Aerial crown-view tile of a tropical tree (Barro Colorado Island, Panama), acquired 20240716:
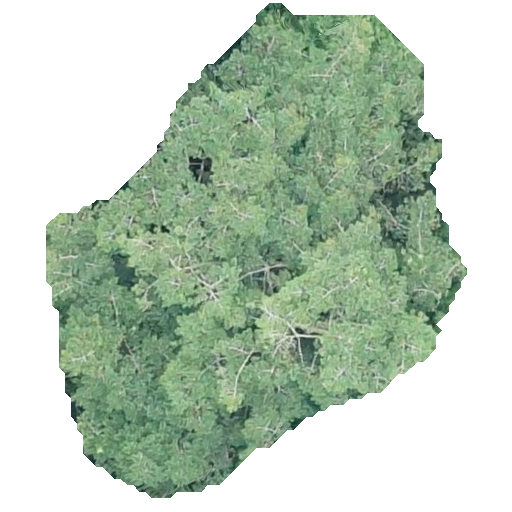
Species: Virola fosteri
GBIF accepted scientific name: Virola fosteri
Crown area: 211.337 m²